Question: I have two different systems set up to use Paypal Express, both use the same account.
On system A after the customer is directed to the Paypal website, they have two options, 1 to log into their account, the other to "pay with a credit or debit card". See picture

On system B at the same stage the customer doesn't have this option.
Does anybody know what the setting or config item to control this is? As said we've got different integrations connected to the same account so I don't think it's a setting in the Paypal account its self.
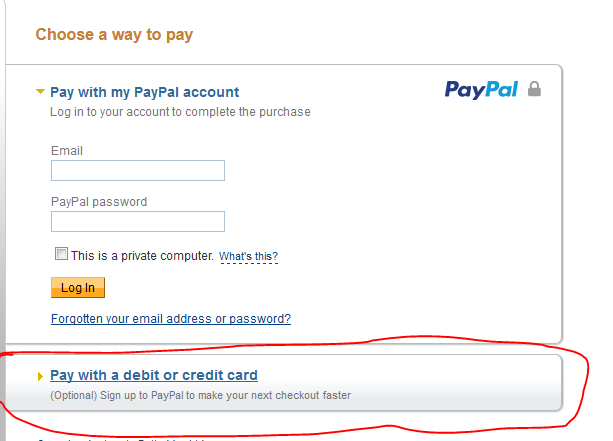
Answer: Express checkout was originally designed to compliment a merchant's existing credit card options with the option to pay with PayPal by logging into their account. By default the feature in question doesn't exist. An additional parameter must be sent to PayPal with the SetEC call: SOLUTIONTYPE=Sole. If you are using a 3rd party shopping cart it's possible the cart doesn't support the feature.